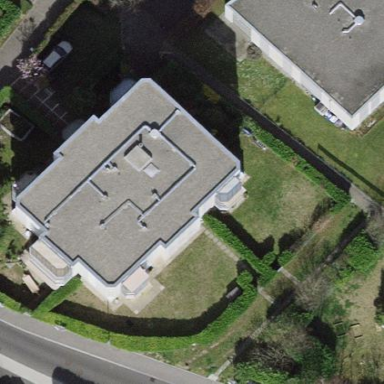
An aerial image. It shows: Garden enclosed by fence.